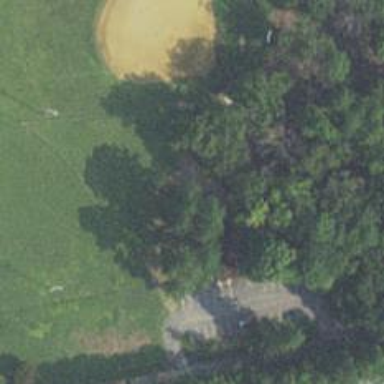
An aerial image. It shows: Disc golf tee area.